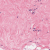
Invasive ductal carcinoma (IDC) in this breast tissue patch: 0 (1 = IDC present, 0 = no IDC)